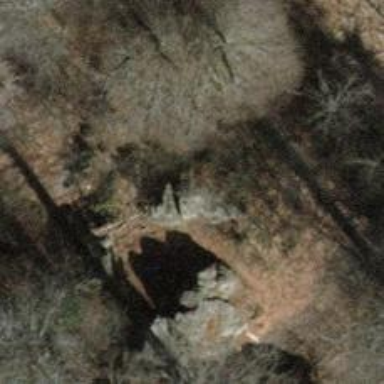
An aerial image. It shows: Natural rock formation.